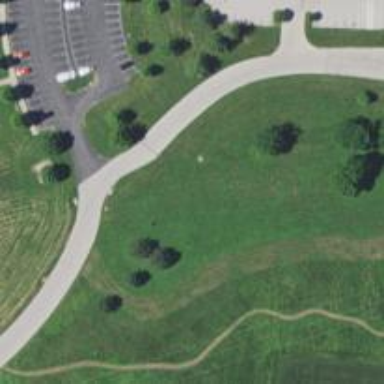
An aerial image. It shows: Disc golf hole.